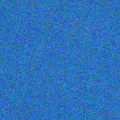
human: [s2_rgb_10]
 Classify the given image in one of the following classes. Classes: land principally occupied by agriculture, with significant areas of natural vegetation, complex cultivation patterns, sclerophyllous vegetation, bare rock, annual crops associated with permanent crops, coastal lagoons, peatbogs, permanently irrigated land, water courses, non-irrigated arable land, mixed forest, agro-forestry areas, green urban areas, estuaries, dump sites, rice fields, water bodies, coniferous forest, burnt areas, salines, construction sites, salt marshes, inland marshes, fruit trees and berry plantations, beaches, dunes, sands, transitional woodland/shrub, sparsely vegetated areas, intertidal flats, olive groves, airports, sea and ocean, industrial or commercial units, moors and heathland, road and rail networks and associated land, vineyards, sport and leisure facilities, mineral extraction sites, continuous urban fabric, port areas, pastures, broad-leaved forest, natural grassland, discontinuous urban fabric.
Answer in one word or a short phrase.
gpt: sea and ocean